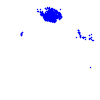
Particle: electron